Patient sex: M
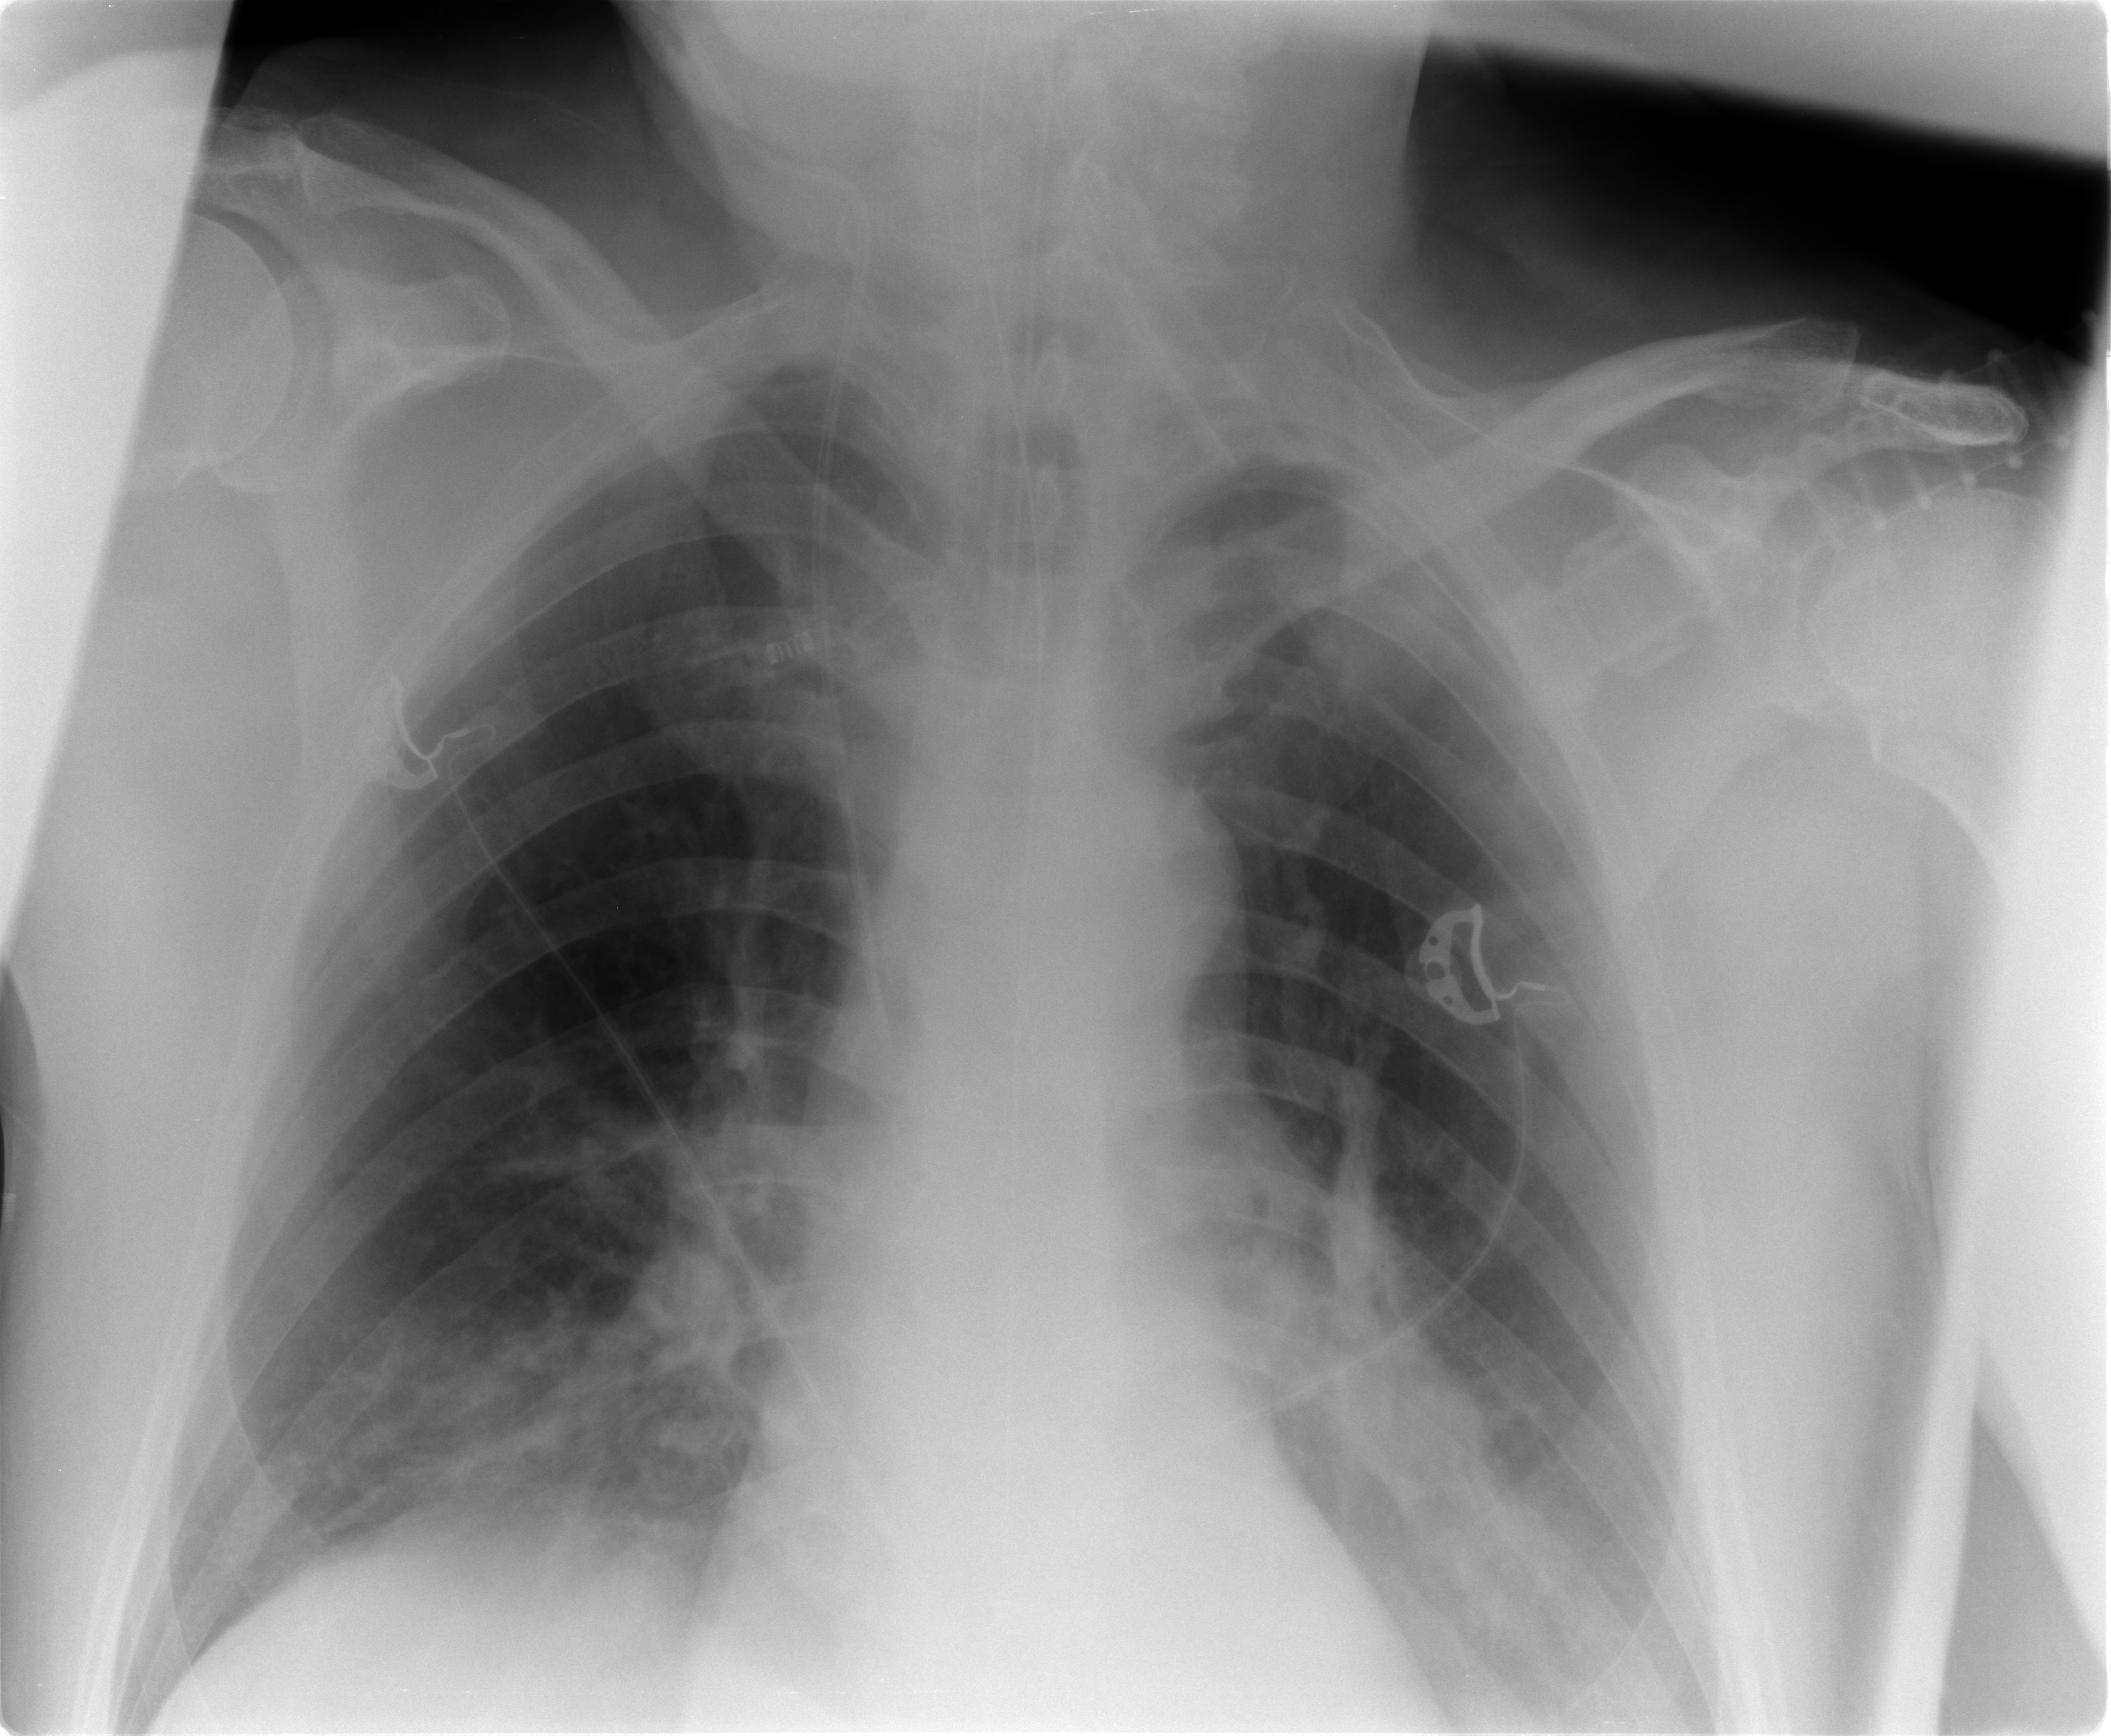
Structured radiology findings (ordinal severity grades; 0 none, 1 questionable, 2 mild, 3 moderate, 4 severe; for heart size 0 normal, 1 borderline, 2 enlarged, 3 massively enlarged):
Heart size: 0
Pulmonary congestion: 0
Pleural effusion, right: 0
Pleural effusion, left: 0
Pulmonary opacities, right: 2
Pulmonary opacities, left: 2
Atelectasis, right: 0
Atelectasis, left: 1